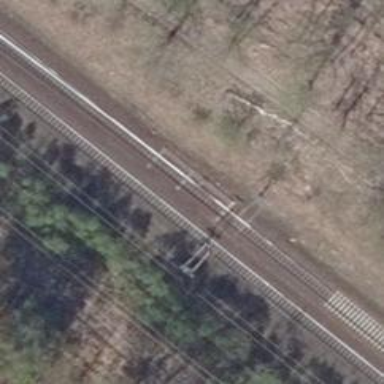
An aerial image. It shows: Railway switch with the turnout on the left side.